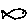
Label: fish